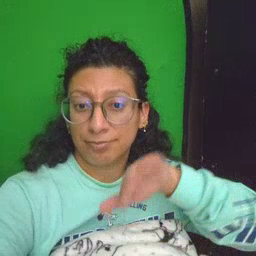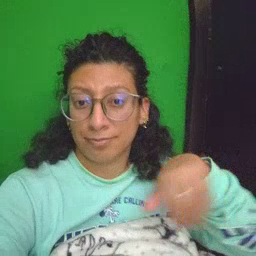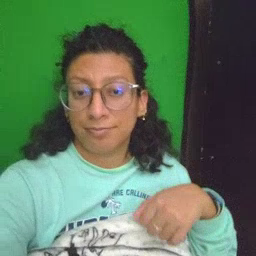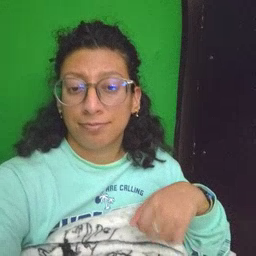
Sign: pool